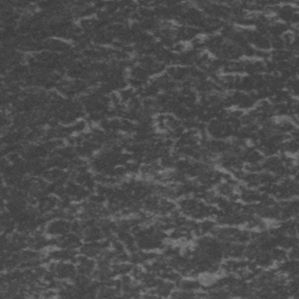
Label: frost